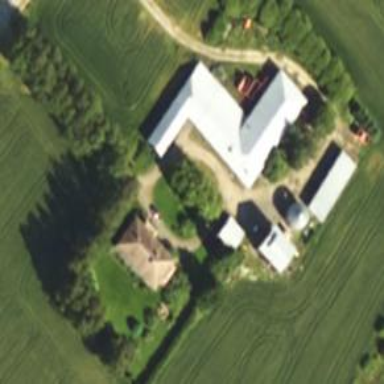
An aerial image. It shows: Farmyard area.